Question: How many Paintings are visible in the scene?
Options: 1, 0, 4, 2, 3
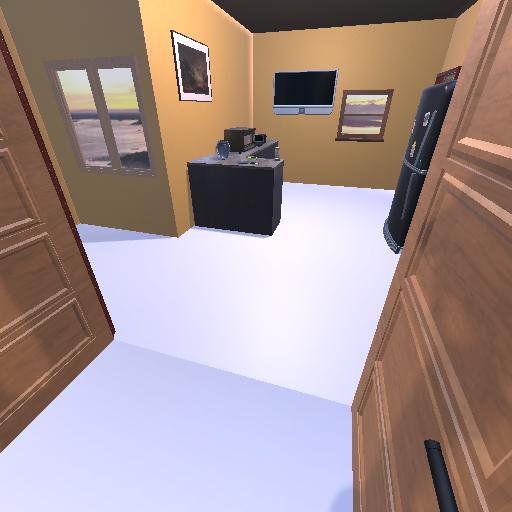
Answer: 1